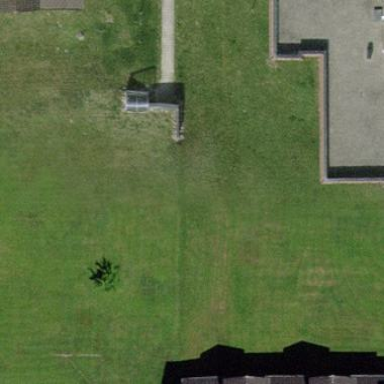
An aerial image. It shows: Area covered with grass.